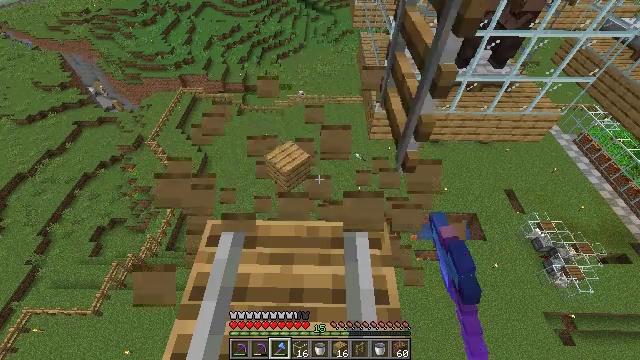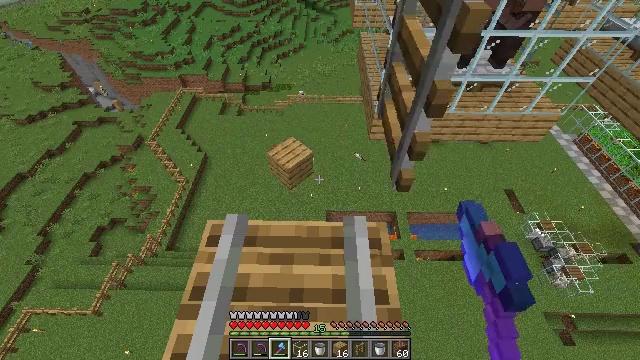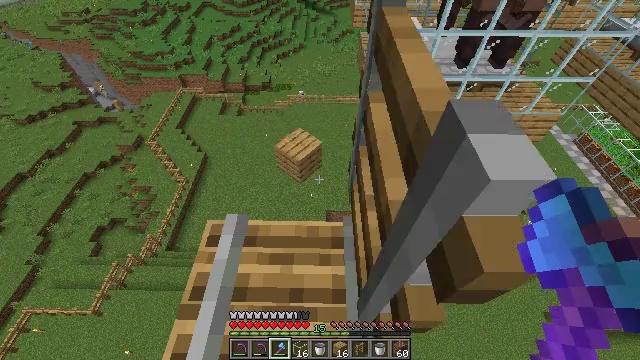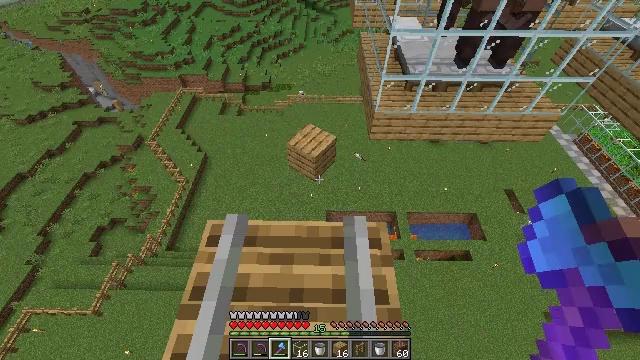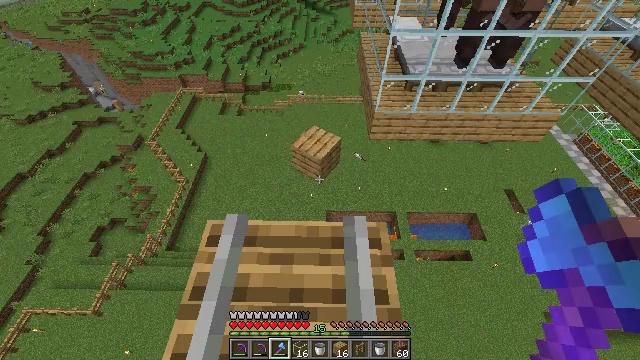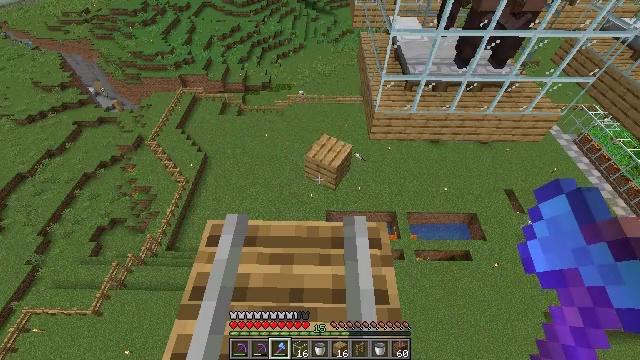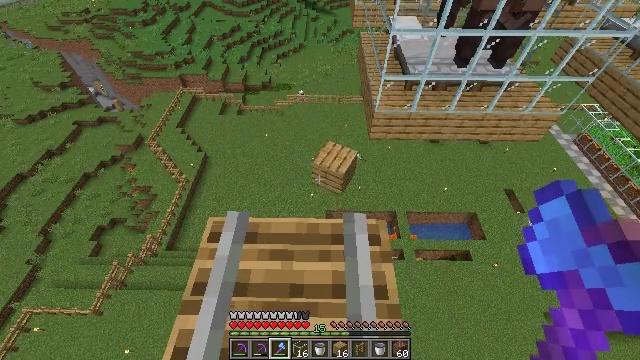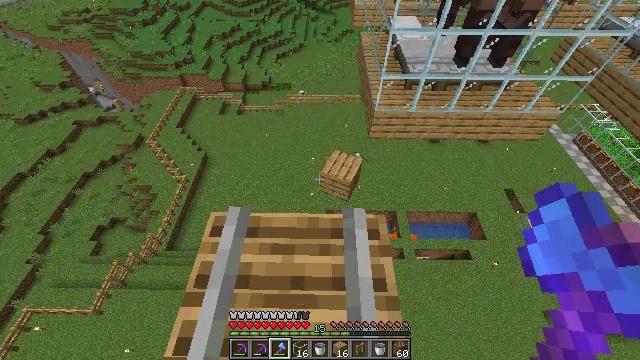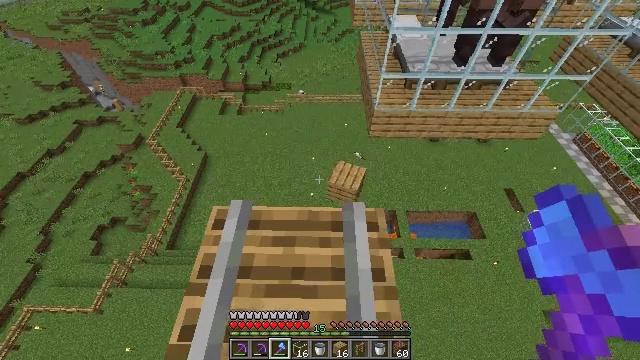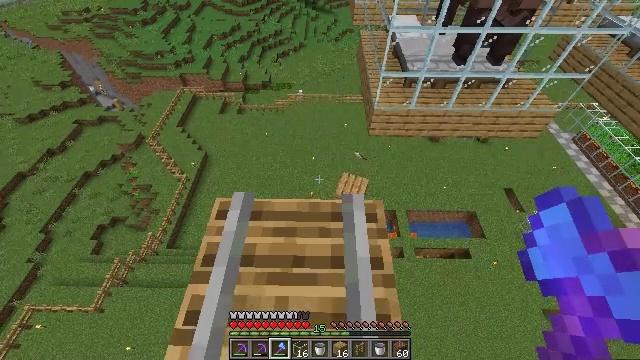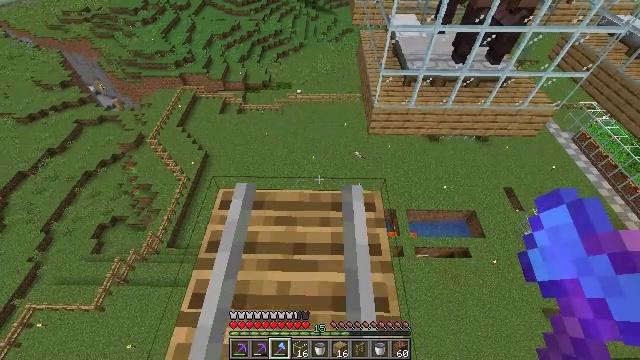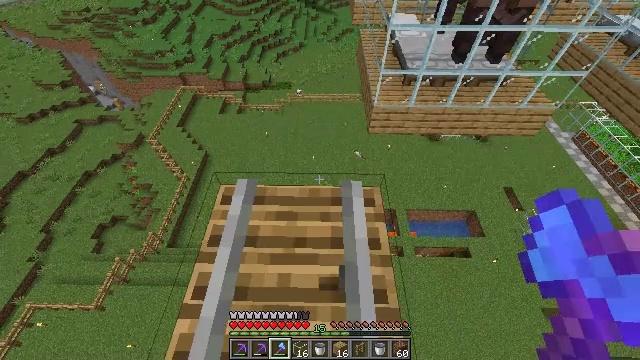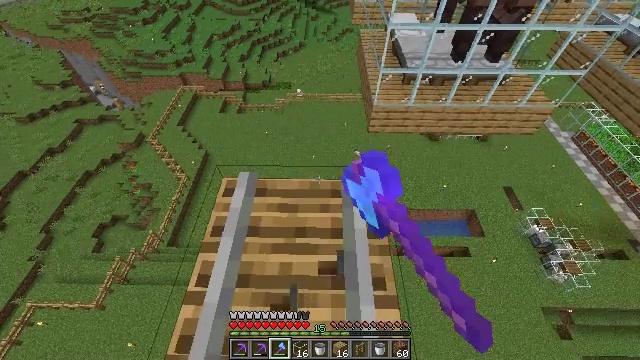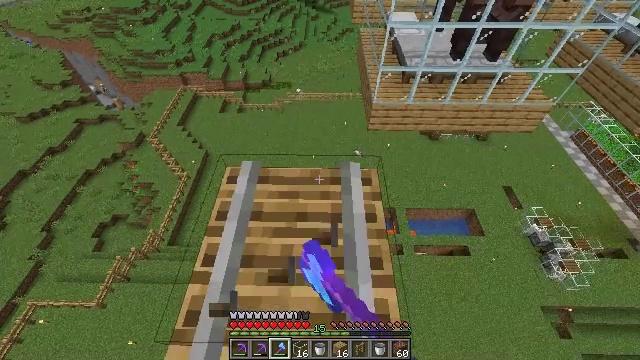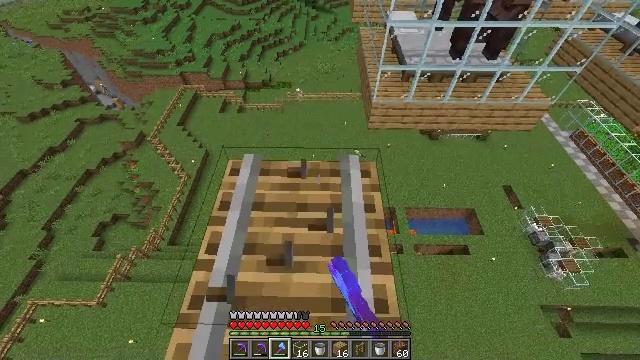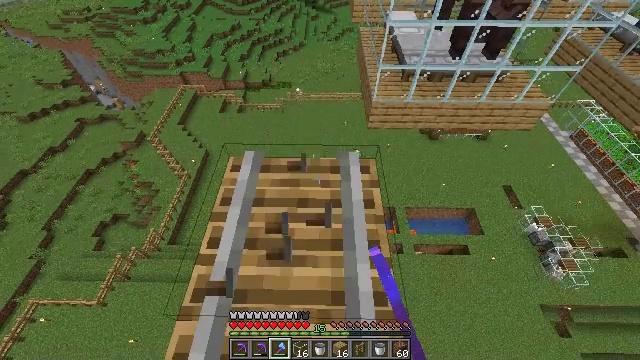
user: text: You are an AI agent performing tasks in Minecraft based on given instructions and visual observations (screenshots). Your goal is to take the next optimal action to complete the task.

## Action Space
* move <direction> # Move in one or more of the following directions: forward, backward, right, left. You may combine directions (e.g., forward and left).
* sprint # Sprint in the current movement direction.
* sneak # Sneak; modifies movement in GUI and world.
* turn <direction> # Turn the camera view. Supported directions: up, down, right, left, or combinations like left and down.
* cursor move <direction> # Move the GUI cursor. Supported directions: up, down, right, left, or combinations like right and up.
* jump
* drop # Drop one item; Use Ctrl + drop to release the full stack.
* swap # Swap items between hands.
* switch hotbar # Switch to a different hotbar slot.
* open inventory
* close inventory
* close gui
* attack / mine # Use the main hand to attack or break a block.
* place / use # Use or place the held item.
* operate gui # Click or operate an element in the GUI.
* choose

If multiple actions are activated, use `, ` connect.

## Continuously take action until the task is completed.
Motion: motion action
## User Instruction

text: Pick up the rail by attacking it.
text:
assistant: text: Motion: sneak, attack / mine
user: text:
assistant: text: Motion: sneak, attack / mine
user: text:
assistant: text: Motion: sneak, attack / mine
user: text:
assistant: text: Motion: sneak, attack / mine
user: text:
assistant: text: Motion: sneak, attack / mine
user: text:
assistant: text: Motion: move back, sneak, attack / mine
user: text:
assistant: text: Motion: move back, sneak, attack / mine
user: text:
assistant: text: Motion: move back, sneak, attack / mine
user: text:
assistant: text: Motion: move back, sneak, attack / mine
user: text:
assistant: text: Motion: move back, sneak, attack / mine
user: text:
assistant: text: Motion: move back, sneak, attack / mine
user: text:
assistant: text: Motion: move back, sneak, attack / mine
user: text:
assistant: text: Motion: move back, sneak, attack / mine
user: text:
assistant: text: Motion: move back, sneak, attack / mine
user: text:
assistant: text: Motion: move back, sneak, attack / mine
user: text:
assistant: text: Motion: move back, sneak, attack / mine
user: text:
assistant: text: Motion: move back, sneak, attack / mine
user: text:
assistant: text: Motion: move back, sneak, attack / mine
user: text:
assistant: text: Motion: move back, sneak, attack / mine
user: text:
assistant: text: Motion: move back, sneak, attack / mine
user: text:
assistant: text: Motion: move back, sneak, attack / mine
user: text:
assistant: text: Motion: move back, sneak, attack / mine
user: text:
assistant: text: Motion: move back, sneak, attack / mine
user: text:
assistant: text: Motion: move back, sneak, attack / mine
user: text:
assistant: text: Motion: sneak, attack / mine
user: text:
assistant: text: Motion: sneak, attack / mine
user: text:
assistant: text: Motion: sneak, attack / mine
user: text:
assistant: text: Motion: sneak, attack / mine
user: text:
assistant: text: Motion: sneak, attack / mine
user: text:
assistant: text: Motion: sneak, attack / mine